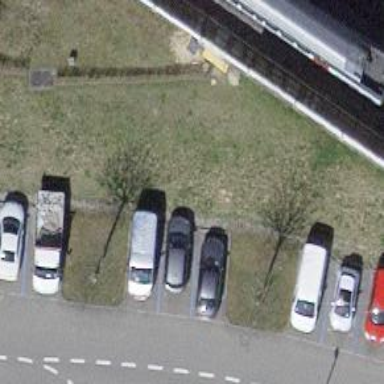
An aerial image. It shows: Parking lane for vehicles.